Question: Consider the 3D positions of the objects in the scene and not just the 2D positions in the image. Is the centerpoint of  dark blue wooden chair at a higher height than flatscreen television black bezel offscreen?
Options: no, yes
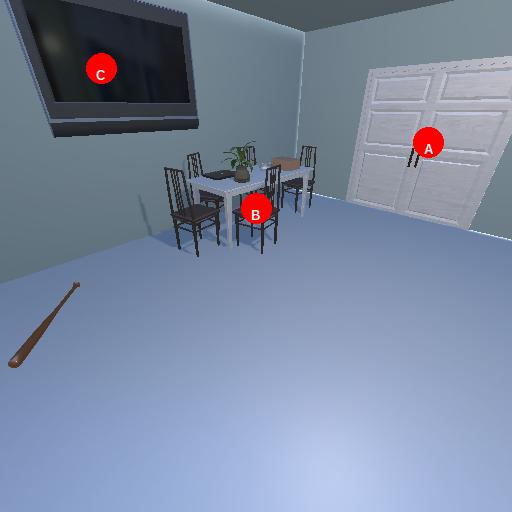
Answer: no